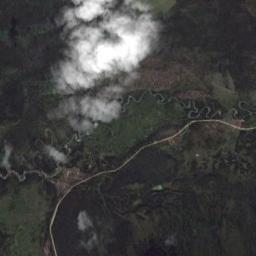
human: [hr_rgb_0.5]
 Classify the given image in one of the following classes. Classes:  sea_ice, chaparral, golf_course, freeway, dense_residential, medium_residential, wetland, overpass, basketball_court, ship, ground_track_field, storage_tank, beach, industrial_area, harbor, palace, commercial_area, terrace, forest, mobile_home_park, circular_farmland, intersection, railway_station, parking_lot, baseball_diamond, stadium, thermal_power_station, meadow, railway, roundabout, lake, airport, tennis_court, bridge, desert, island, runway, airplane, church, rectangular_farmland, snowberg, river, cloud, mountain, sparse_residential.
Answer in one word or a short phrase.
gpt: cloud